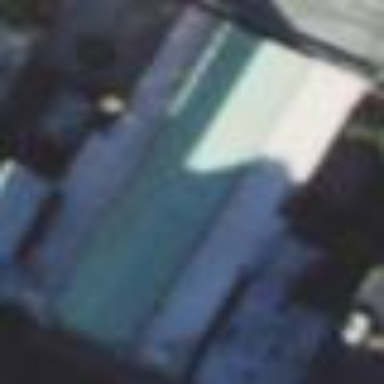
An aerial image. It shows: Gabled roof church with oriented along place of worship.